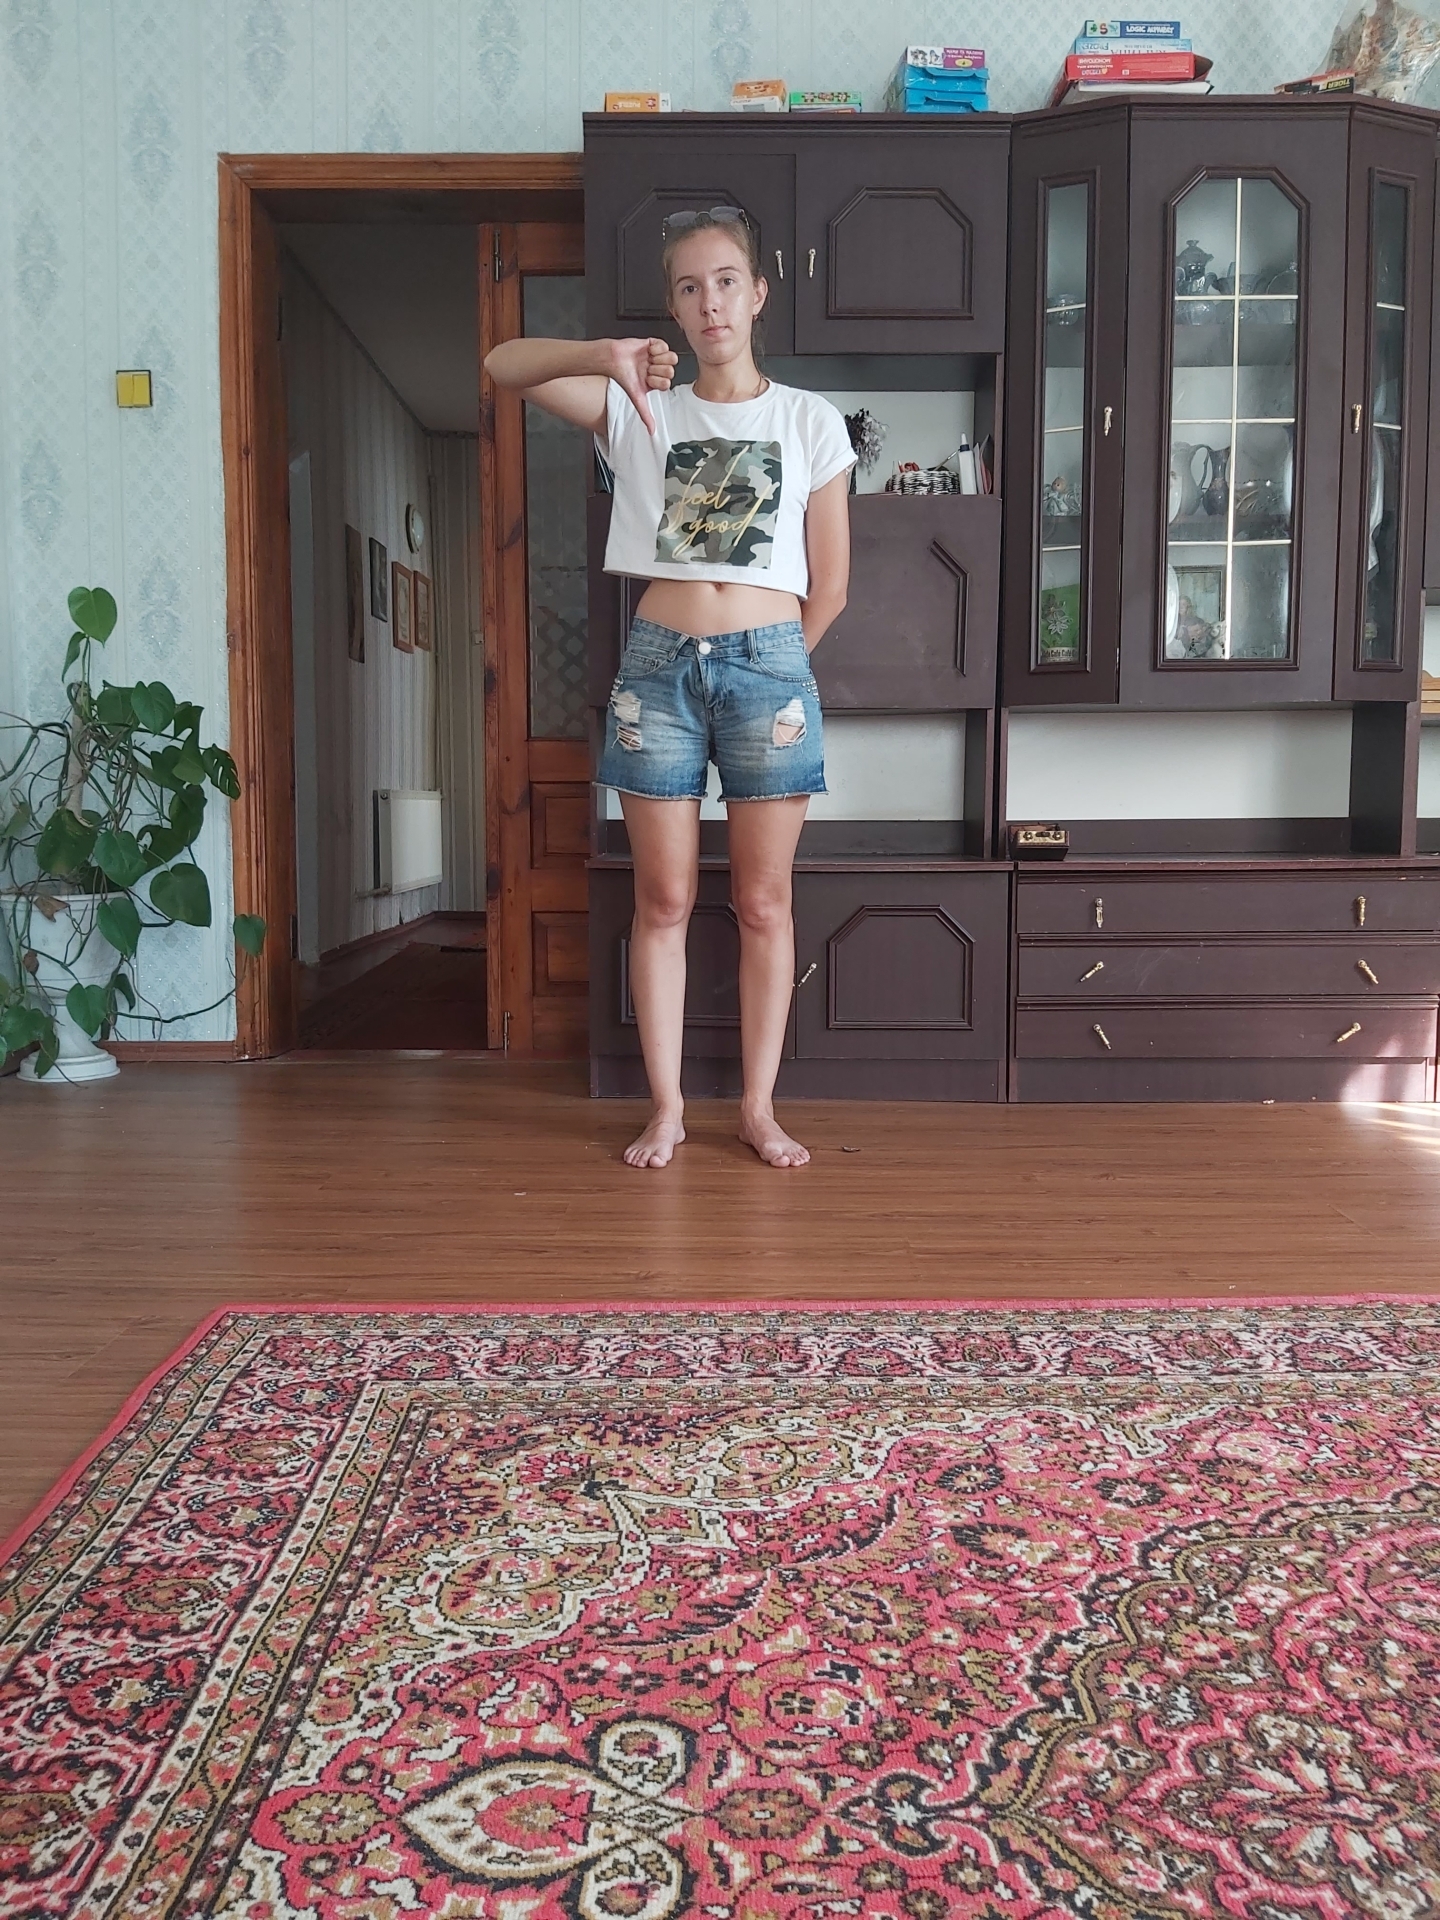
Label: clear